Field crop: maize
Growth stage: 1
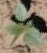
Species: datura